三年级 · 度量几何学
公园里有一个湖, 形状如下图, 在计算这个湖面周长的算式中, 错误的是 ( )。

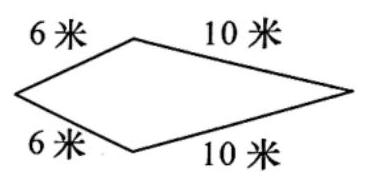
A. $(6+10) \times 2$
B. $6+10+6+10$
C. $6 \times 6+10 \times 10$
答案: C
解析: C

【分析】封闭图形一周的长度是这个图形的周长, 6 米 $=6$ 米, 10 米 $=10$ 米, 因此可用 6 米与 10 米的和乘 2, 还可以用加法直接计算出四条边的总长度, 依此选择。

【详解】 $(6+10) \times 2$

$=16 \times 2$

$=32$ (米)

$6+10+6+10=32$ (米)

计算这个湖面周长的算式为: $(6+10) \times 2 、 6+10+6+10$ 。

故答案为:

【点睛】解答此题的关键是要熟练掌握对周长的认识。